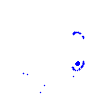
Particle: electron